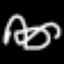
Label: squiggle